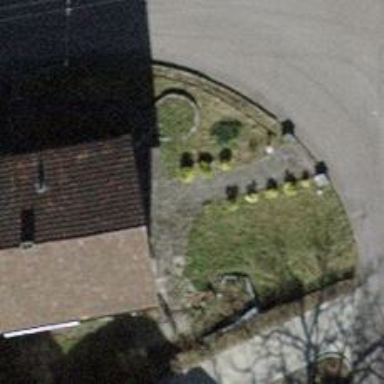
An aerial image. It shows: Path made of paving stones.